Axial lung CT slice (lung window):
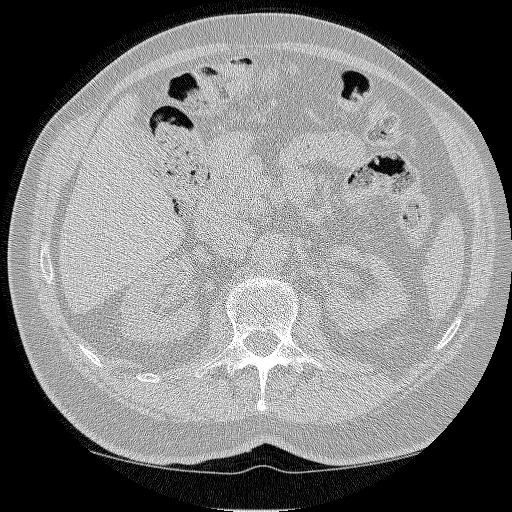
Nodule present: no